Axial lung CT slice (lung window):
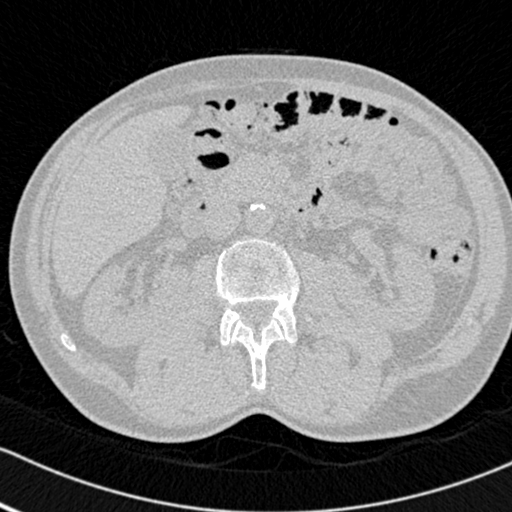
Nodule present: no